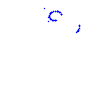
Particle: proton